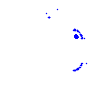
Particle: pion